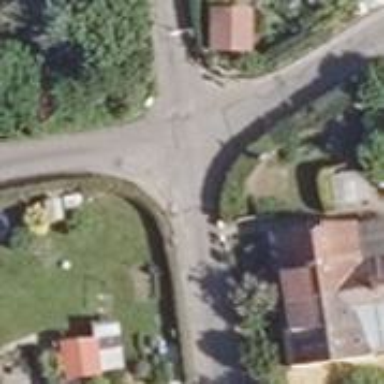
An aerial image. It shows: Bump for traffic calming.